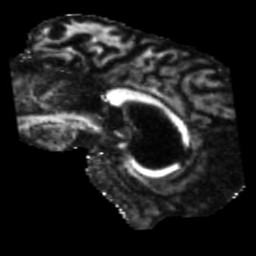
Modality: FA
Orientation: sagittal
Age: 67
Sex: male
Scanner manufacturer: siemens
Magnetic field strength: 3 T
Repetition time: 5.25 s
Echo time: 0.08 s